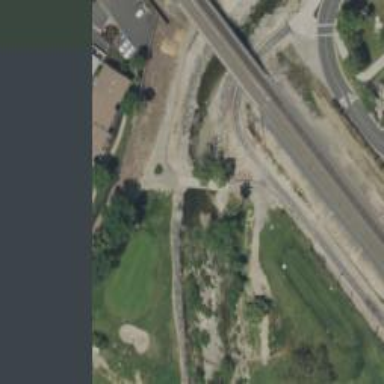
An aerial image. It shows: Footway that doubles as golf path.